Question: I have been learning about the Gradle system for Android recently. We know that if we put "gradle tasks --all" in the command line, Gradle will print out all the available tasks.
What interests me is the list of subtasks under the task "assembleDebug"(such as "bundleDebug", "compileDebugNdk" etc.). I assume they are subtasks by the indention in front of them.
Will all these subtasks be executed if we run "assembleDebug" task? If so, what's the order of execution? If not, which ones will be picked up?
The subtasks below seem to be listed lexicographically. So we cannot assume it is the execution order.

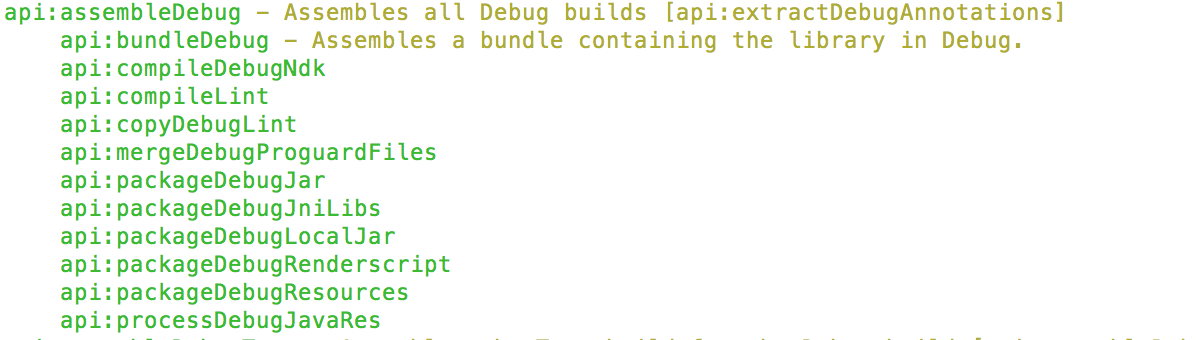
Answer: the output you posted here means that 'assembleDebug' depends on the other task listed here in indention. The best way to figure out exactly in which order tasks gets executed, you can run 'gradle :api:assembleDebug -m' to "dry run" your build. In general "SubTask" is not the usual term here. instead I would say that assembleDebug depends on these tasks.